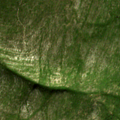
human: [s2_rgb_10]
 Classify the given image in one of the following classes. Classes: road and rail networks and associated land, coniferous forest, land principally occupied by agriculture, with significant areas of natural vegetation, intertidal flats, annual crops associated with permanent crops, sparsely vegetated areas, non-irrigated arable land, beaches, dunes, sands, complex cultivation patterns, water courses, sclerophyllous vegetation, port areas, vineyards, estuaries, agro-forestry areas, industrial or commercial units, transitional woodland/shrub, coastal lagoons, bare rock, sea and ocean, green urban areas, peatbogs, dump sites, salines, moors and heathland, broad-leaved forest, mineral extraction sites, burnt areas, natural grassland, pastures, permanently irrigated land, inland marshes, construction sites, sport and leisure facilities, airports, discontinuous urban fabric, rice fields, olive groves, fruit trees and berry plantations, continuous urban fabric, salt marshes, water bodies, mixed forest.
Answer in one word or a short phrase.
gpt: sclerophyllous vegetation